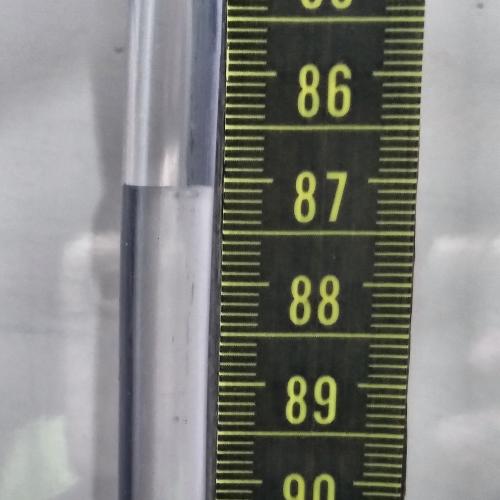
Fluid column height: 87.1 cm